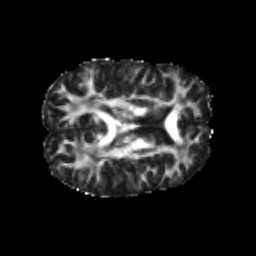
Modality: FA
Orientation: axial
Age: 21
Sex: male
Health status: healthy
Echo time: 0.074 s